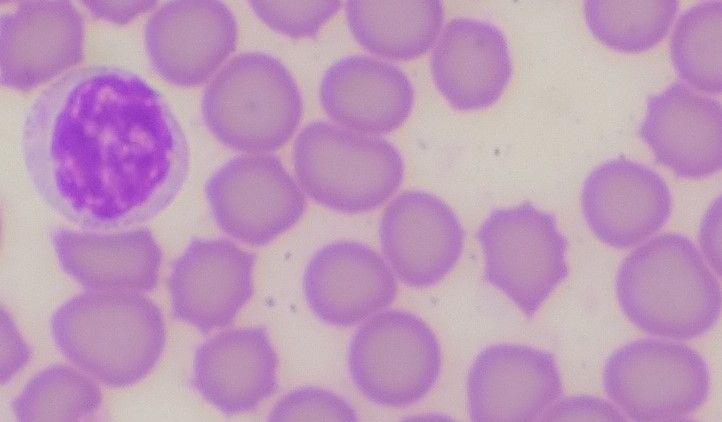
White blood cell type: Lymphocyte